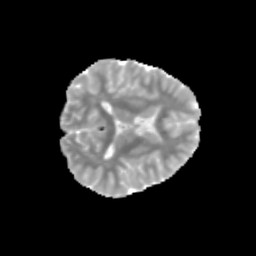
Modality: MD
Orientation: axial
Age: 11
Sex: male
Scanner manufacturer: siemens
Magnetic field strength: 3 T
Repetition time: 3.8 s
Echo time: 0.07 s